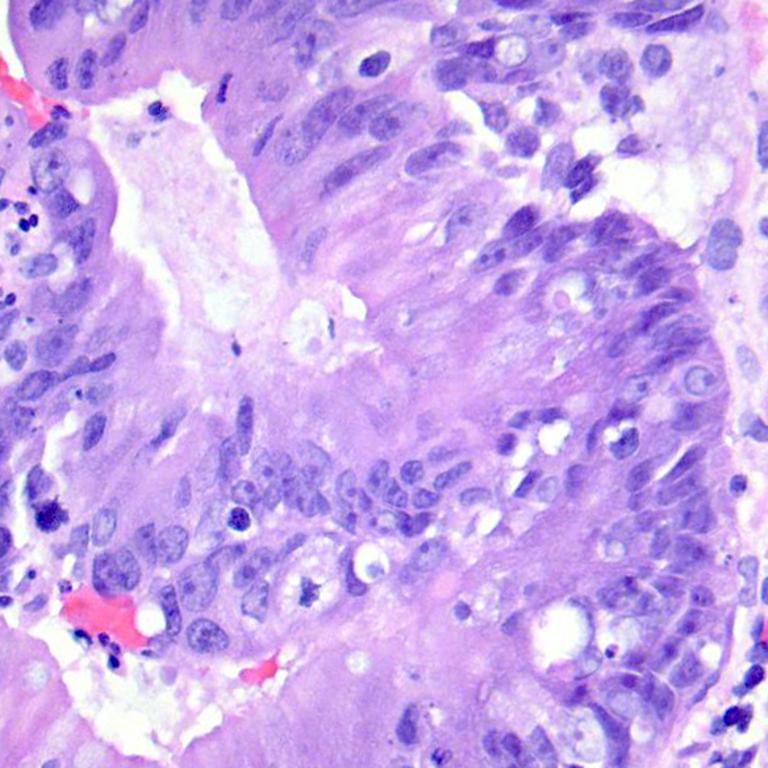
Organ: colon
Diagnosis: adenocarcinomas